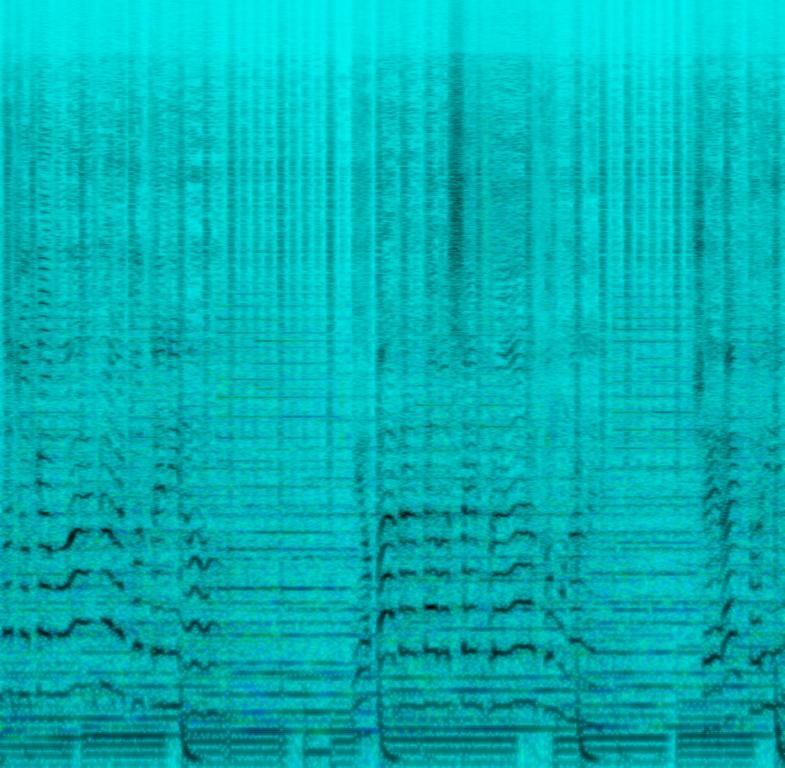
This song is a Latin Football team anthem. The song is medium tempo with lively keyboard, flute harmony, synthesiser arrangements , shakers and infectious drumming. The song is youthful, energetic,encouraging, celebratory, cheerful and happy.